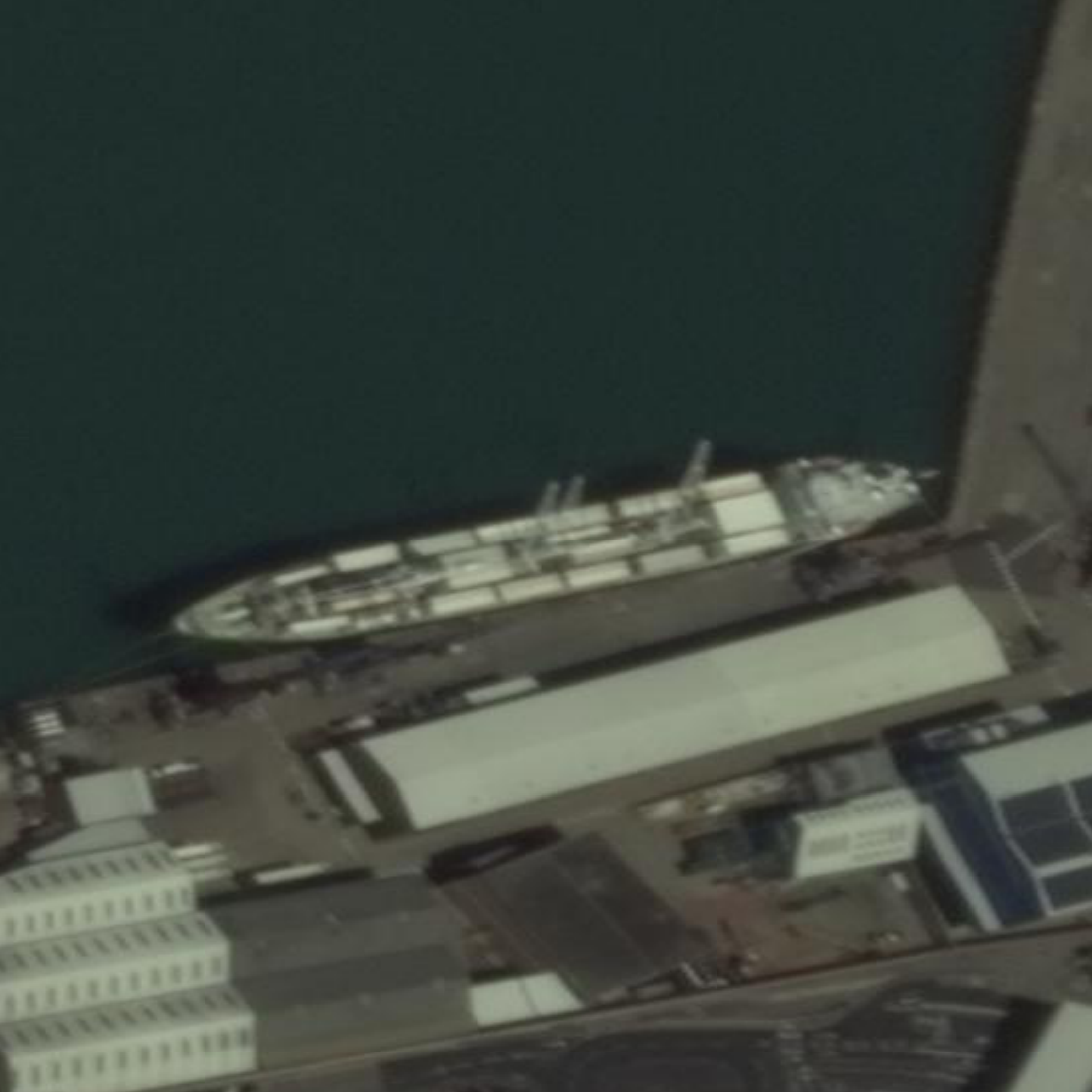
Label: Cargo_ship